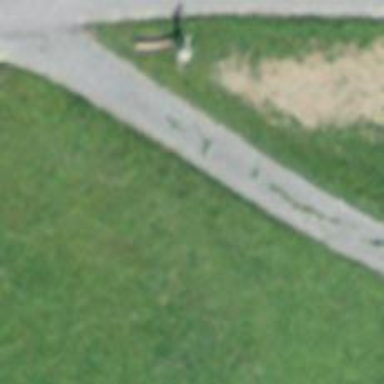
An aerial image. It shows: Wayside cross with historic significance.